Current action and preconditions to check: trajectory_clear

Your task: For each precondition in the list above, predict whether it will hold at this action.

Consider the current scene as observed from the mobile robot's camera, and analyze the predicted future states of all dynamic agents (e.g., people, animals, vehicles, or any moving entities) within the NEXT SECOND.

IMPORTANT: Only answer "very likely" if you are absolutely certain—based on strong, clear evidence—that a dynamic agent will violate the precondition in the predicted future state. Do NOT answer "very likely" for unlikely, ambiguous, or low-probability risks.

Ask yourself for each precondition: Is there a high probability, with clear and convincing evidence, that the predicted future states of any dynamic agent will interfere with the predicted future state of the currently executing action within the NEXT SECOND, causing that precondition to fail?

Assess the risk level based on these predictions. Use "likely" or "very likely" if motions create a clear risk of interference.

Use "neutral" or "improbable" if agents are nearby but their predicted paths are clearly diverging or non-conflicting.

Failure Risk Categories: "very improbable", "improbable", "neutral", "likely", "very likely"

Answer Format: Output ONLY the probability_of_failure value from these categories: "very improbable", "improbable", "neutral", "likely", "very likely"

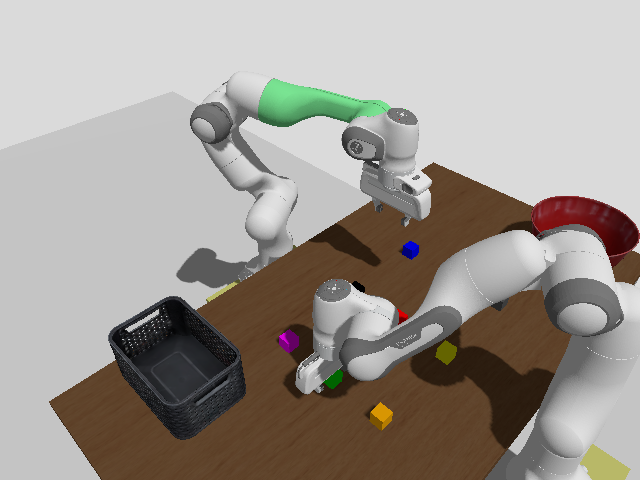

Answer: very improbable